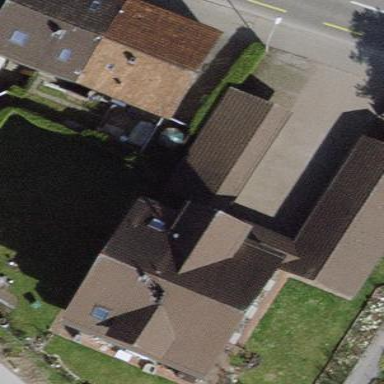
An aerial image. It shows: Carport structure.